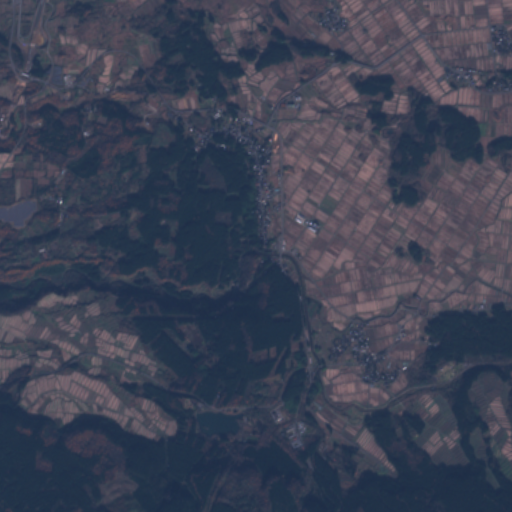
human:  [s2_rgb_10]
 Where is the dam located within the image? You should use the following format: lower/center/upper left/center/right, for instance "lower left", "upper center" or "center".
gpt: The dam is located in the lower center of the image.
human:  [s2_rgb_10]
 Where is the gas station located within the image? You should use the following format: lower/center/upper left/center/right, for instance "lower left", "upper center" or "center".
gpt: The gas station is located in the center of the image.
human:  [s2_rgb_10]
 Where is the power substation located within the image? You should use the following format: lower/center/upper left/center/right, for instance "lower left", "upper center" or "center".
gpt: The power substation is located in the center of the image.
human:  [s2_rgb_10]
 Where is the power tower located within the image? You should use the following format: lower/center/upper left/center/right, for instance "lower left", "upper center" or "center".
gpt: There is no power tower in the image.